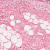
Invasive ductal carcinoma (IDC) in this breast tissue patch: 0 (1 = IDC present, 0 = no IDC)